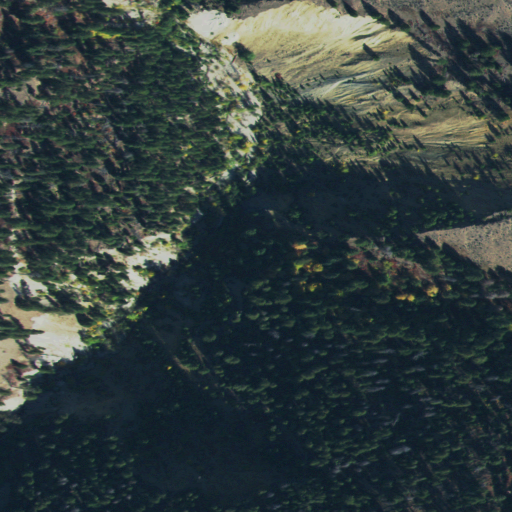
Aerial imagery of valley in Idaho named Bear Gulch containing evergreen forest and shrub